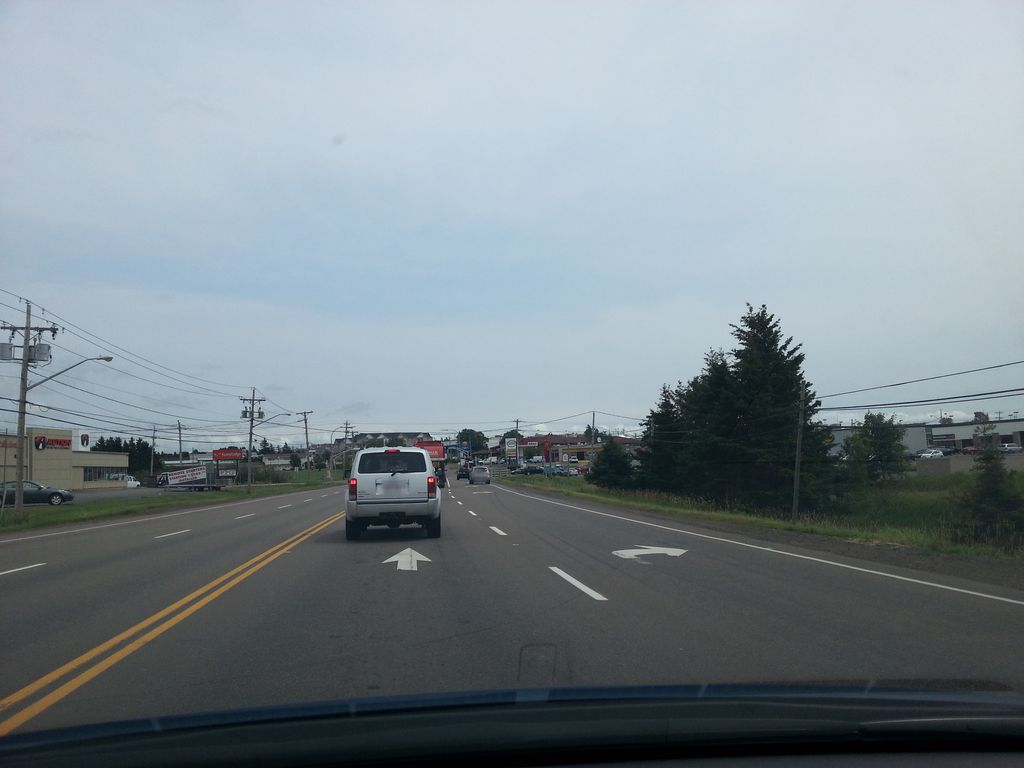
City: charlottetown